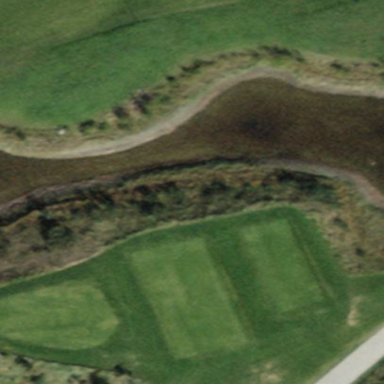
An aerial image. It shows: Water hazard on golf course.